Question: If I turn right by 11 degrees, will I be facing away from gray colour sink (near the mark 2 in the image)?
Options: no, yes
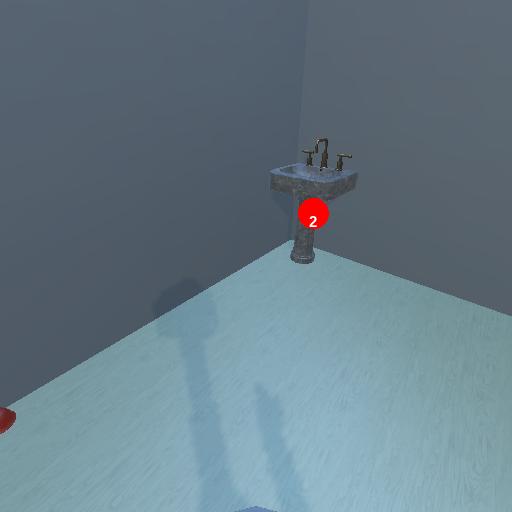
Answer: no